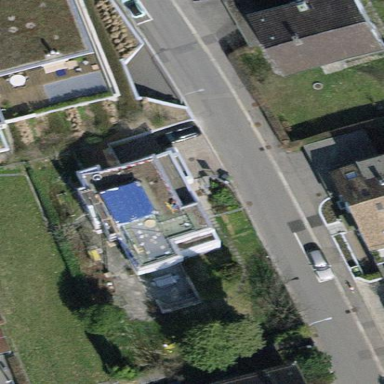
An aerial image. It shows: Detached building.